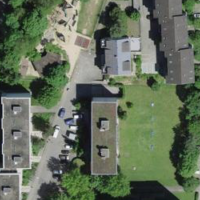
EUNIS habitat code: 54
Species observed at this site:
Hippocrepis emerus